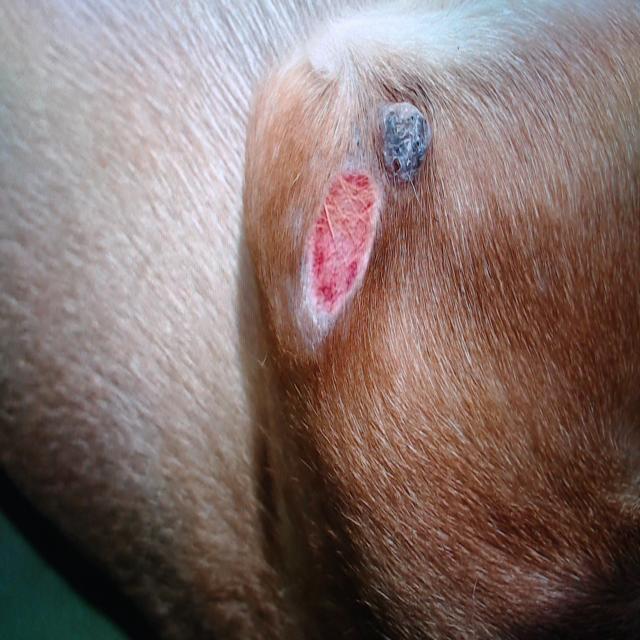
Canine ringworm (Dermatophytosis) — fungal infection caused by Microsporum or Trichophyton. Presents with circular alopecia, scaling, crusting, and broken hairs.